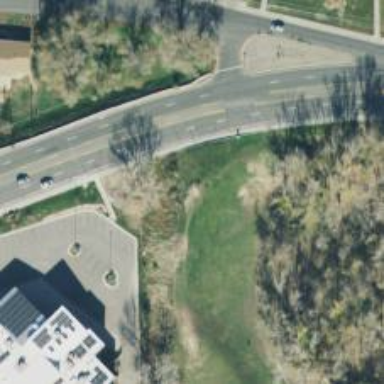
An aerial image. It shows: Disc golf tee area.